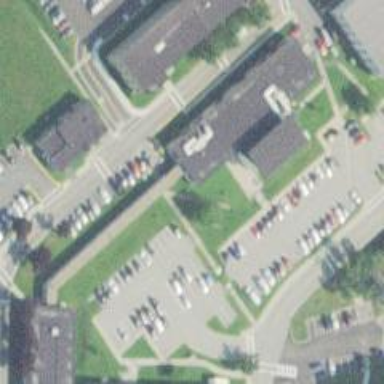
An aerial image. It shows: Building.